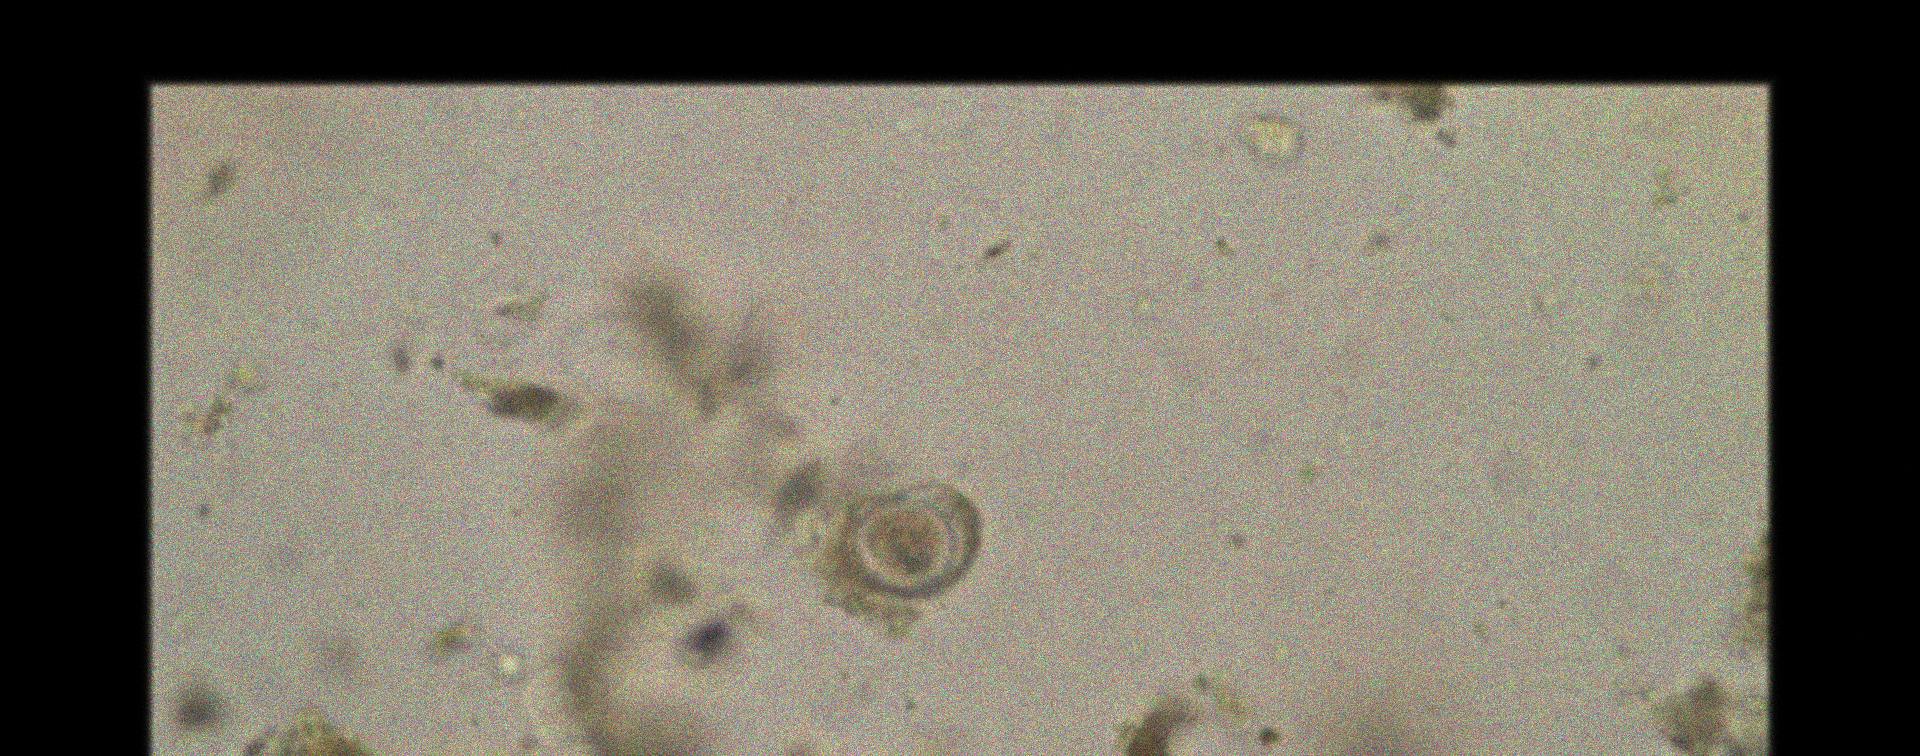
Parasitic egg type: Hymenolepis nana